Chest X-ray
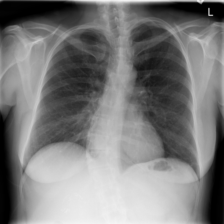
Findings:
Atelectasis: negative
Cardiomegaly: negative
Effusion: negative
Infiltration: negative
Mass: negative
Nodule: negative
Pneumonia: negative
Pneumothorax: negative
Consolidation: negative
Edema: negative
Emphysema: negative
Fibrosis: negative
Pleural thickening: negative
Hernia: negative